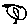
Label: bird